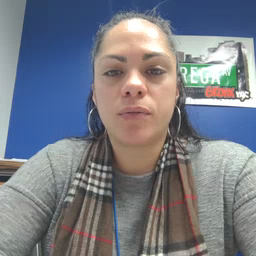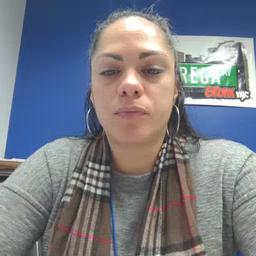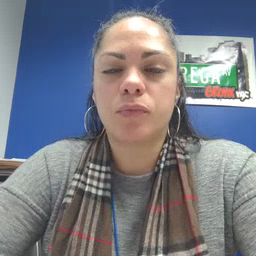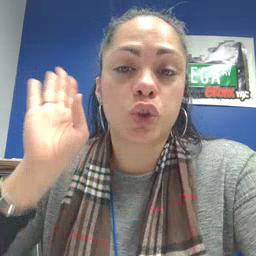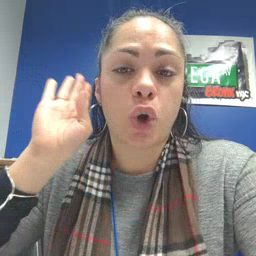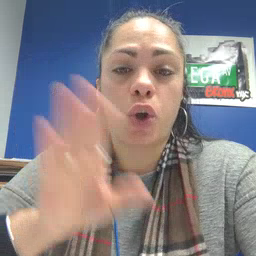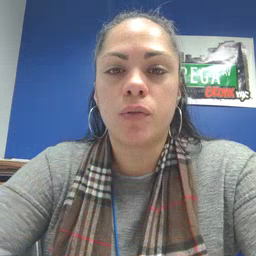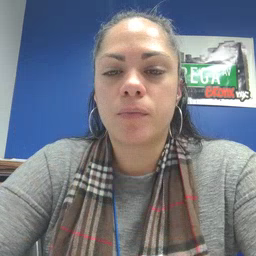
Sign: dog